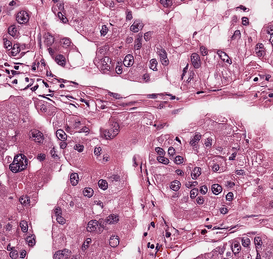
Tumor epithelial tissue: yes
Tumor-associated stroma tissue: yes
Normal tissue: no